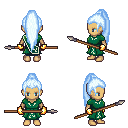
a pixel art fantasy rpg character, female body template, human, tanned skin, sash dress, magenta pants, white cyan extra-long topknot hairstyle, gold gloves, spear, four views (front, back, left, right), 2x2 character sprite sheet, small pixel art, hard edges, no anti-aliasing